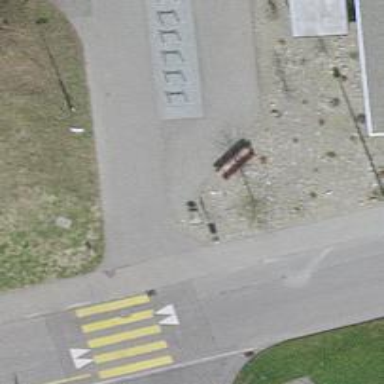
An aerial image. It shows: Bench for seating.